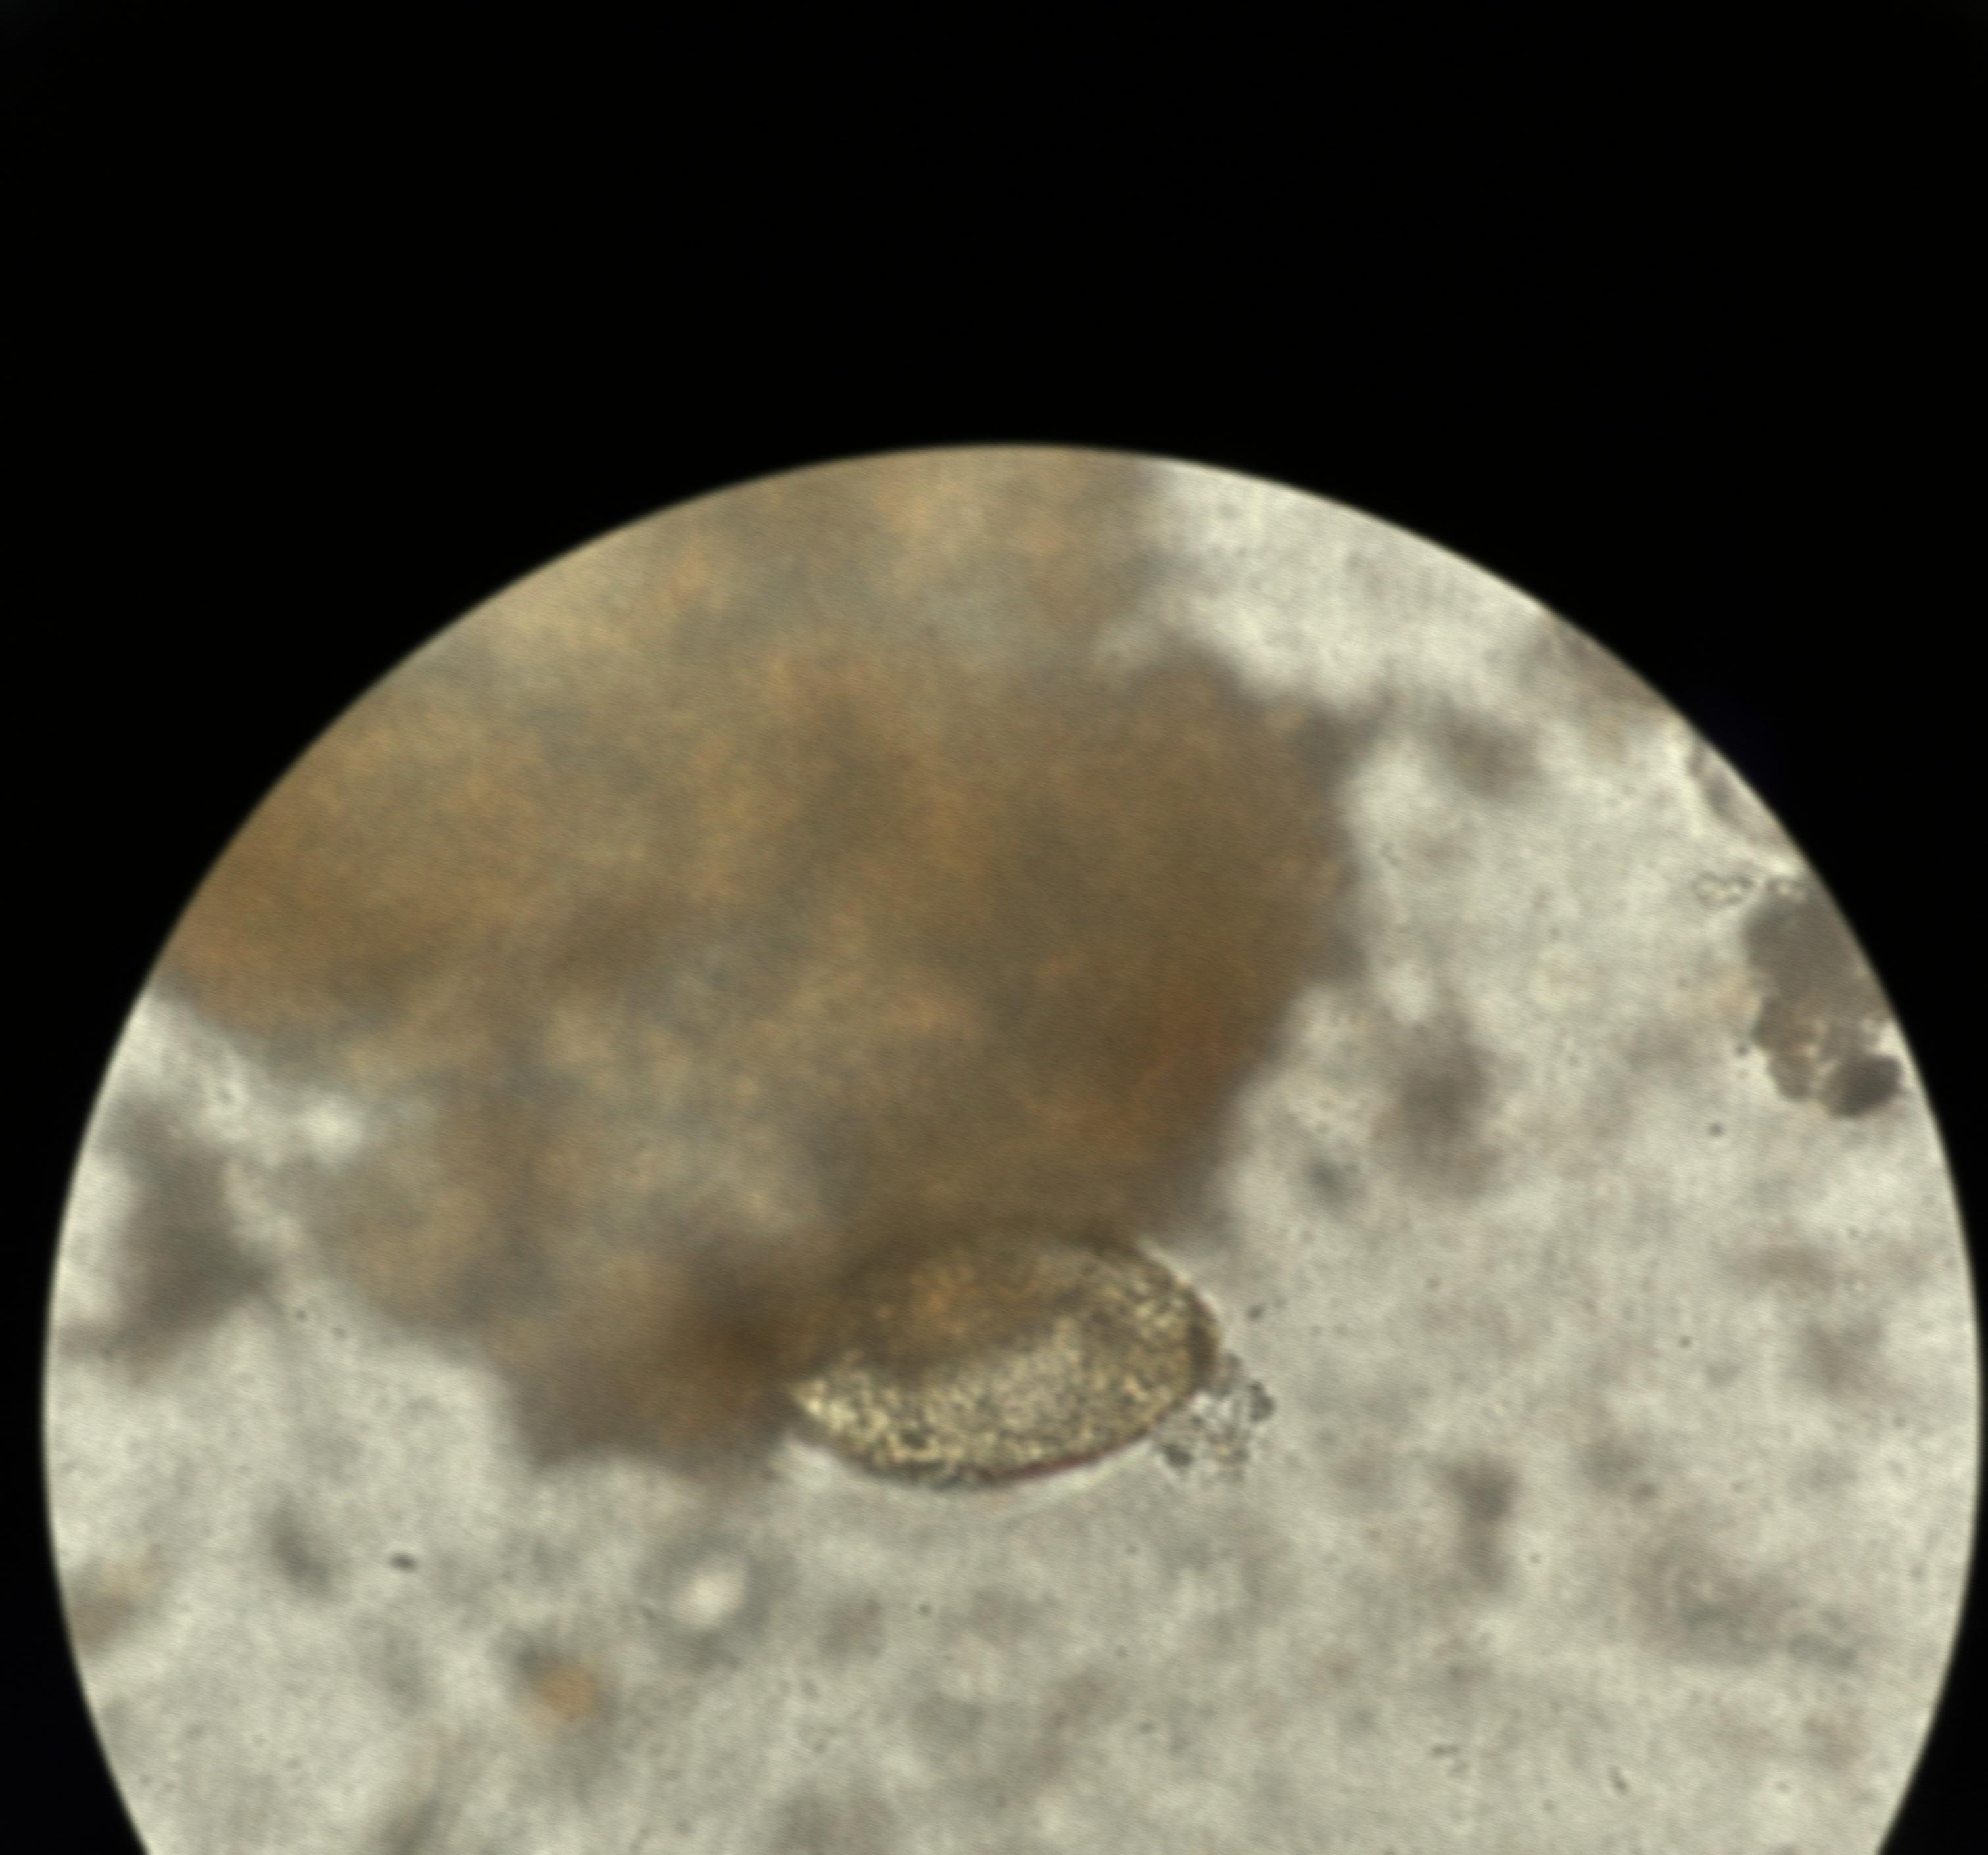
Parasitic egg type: Fasciolopsis buski